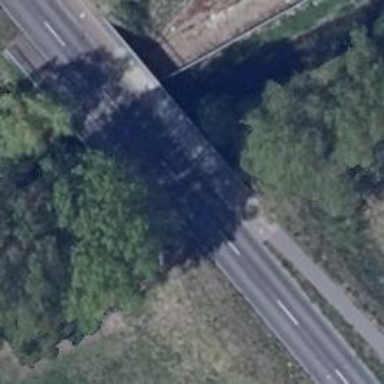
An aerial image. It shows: Tertiary road on asphalt surface on bridge.